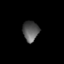
Tissue: skin
Cell type: Epithelial cells
Senescence score: 0.8987
Nuclear area (px): 314
Mean DAPI intensity: 88.248